Field crop: tomato
Growth stage: 1
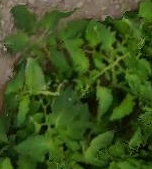
Species: tomato